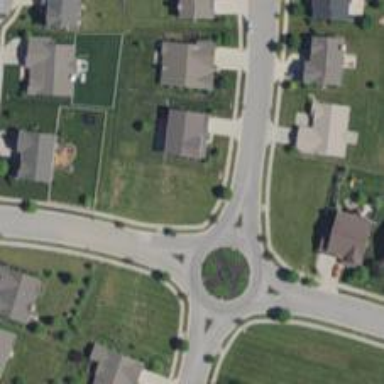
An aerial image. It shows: Unmarked road crossing.